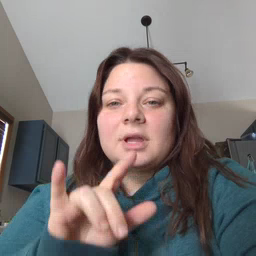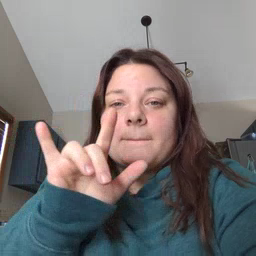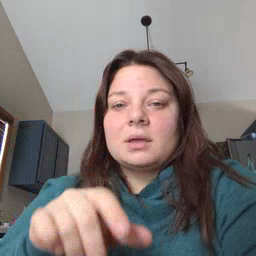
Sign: airplane